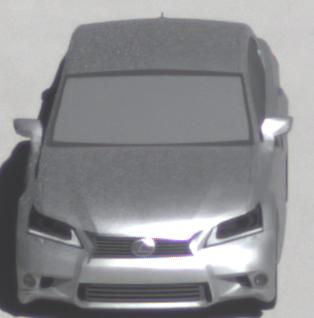
Make: Lexus
Model: GS 250
Detailed model: GS (L10)
Model produced from: 2012/06
Model produced until: 2013/12
Doors: 4
Color: white
Road condition: dry road
Daytime: midday
Contrast: high contrast